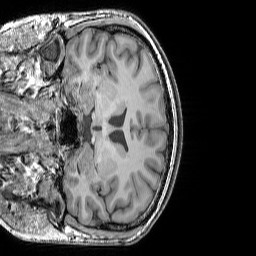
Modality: T1w
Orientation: coronal
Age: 25
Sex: male
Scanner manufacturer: siemens
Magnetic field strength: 3 T
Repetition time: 1.9 s
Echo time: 0.00444 s